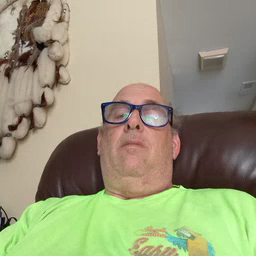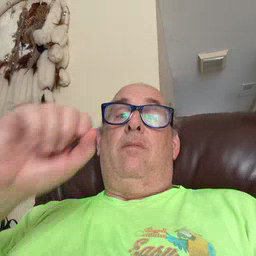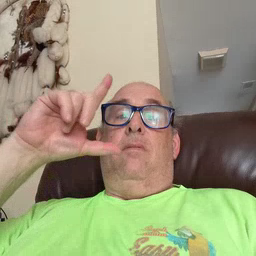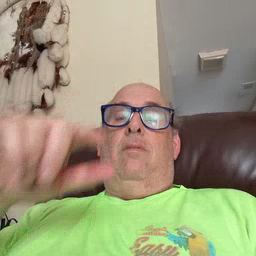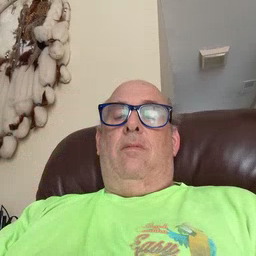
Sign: wake